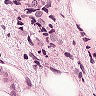
Metastatic tissue present: yes